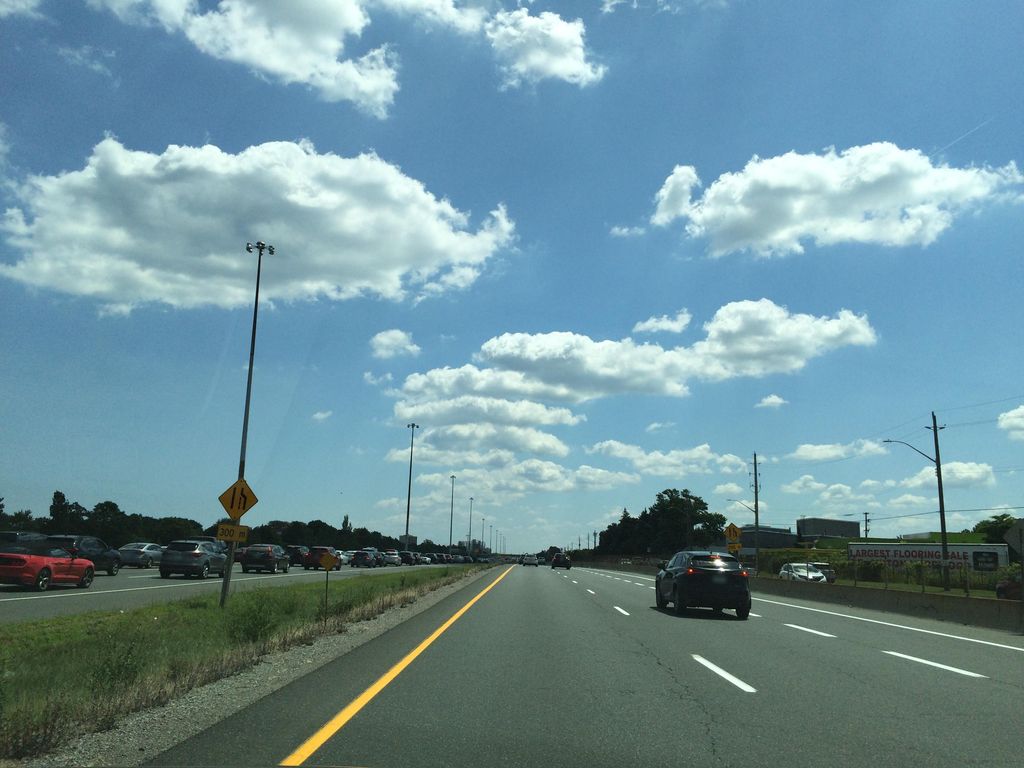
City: hamilton